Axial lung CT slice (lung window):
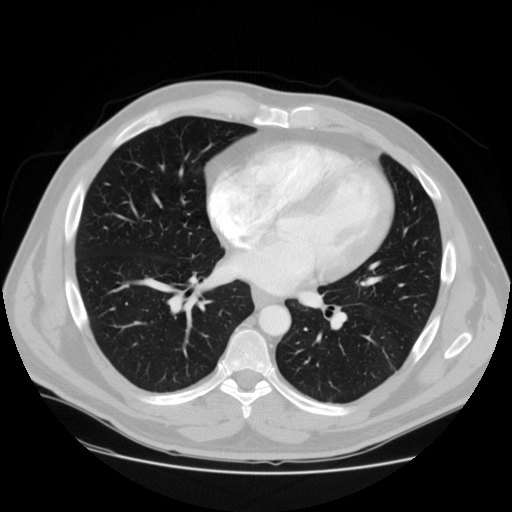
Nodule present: no